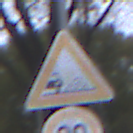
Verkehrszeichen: SplittSchotter
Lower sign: Geschwindigkeit30
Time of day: MorningAfternoon
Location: Outdoor (Urban)
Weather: Overcast
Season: NotSpecified
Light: Natural